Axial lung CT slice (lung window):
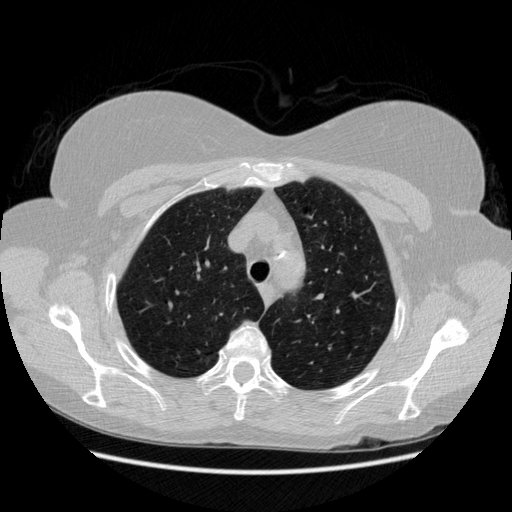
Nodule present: no